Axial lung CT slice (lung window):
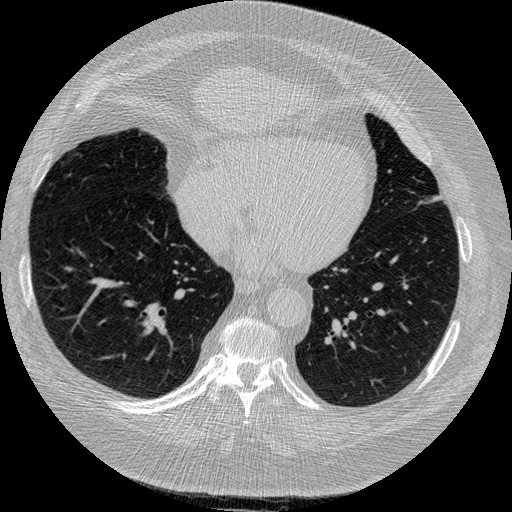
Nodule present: no